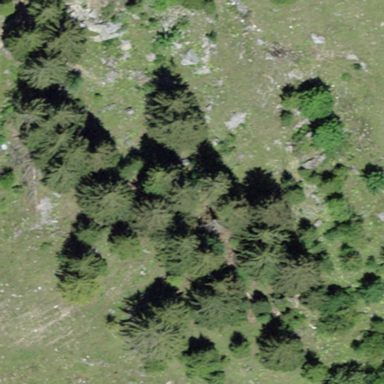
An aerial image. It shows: Forest area.